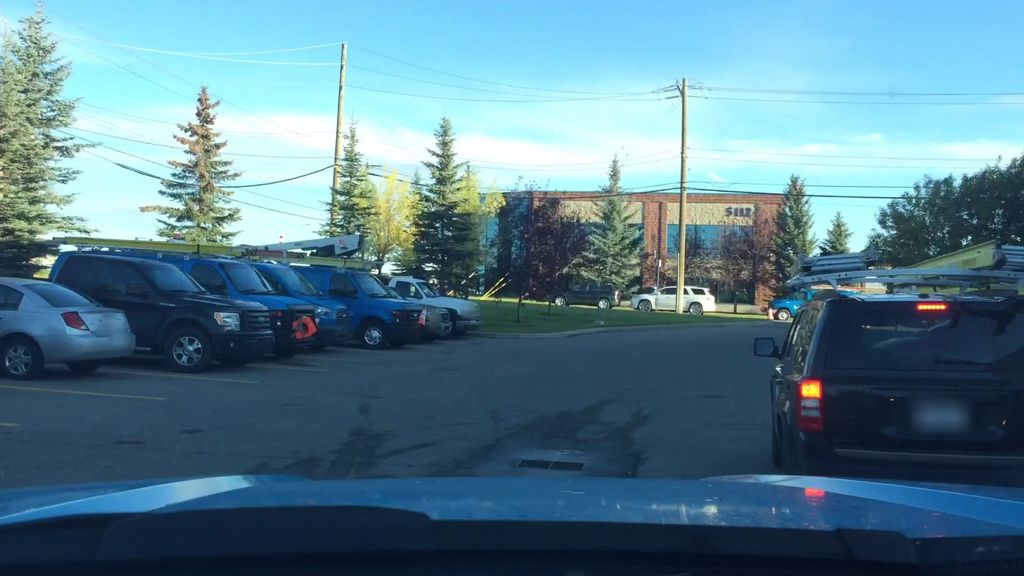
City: calgary